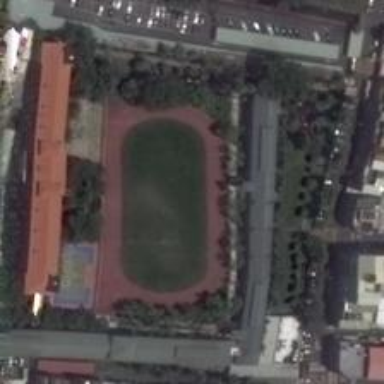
The football field is hedged in by the red buildings, lush trees and parking lot nearby .